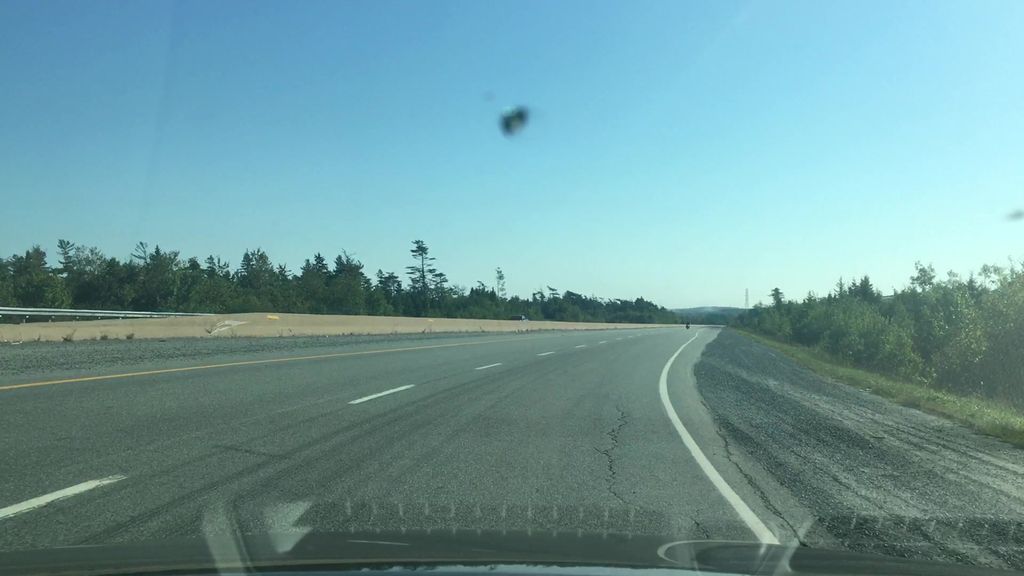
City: halifax